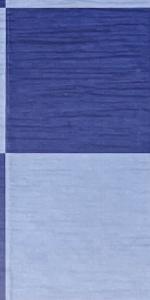
Label: Empty